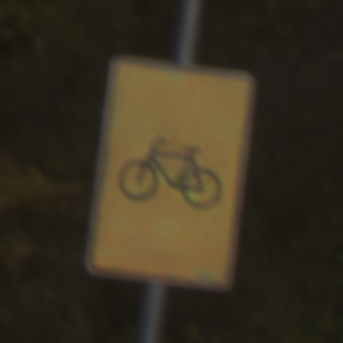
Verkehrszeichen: RadverkehrOhnePfeilsymbol
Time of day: MorningAfternoon
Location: Outdoor (RoadRail)
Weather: PartlyCloudy
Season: NotSpecified
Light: Natural